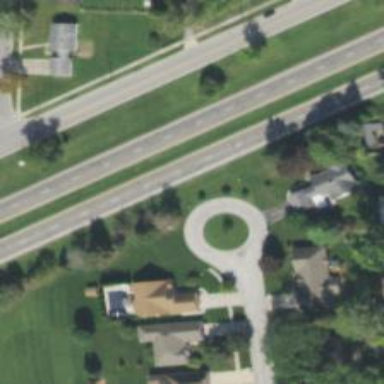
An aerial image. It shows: Turning loop on the road.